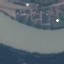
Land use / land cover: River